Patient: sex F, age 65
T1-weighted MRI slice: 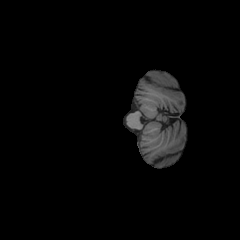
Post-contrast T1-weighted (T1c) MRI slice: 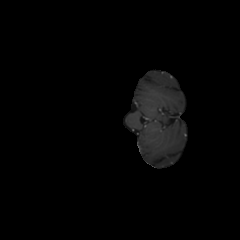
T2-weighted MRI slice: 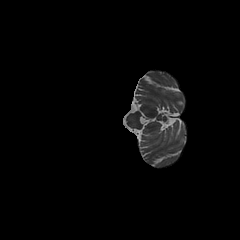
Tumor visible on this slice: no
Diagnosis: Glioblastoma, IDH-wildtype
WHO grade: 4